Interaction volume radius: 5 \u00c5
Interaction volume height: 25 \u00c5
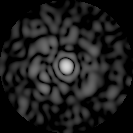
Disorder parameter: 0.8449